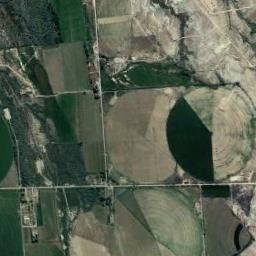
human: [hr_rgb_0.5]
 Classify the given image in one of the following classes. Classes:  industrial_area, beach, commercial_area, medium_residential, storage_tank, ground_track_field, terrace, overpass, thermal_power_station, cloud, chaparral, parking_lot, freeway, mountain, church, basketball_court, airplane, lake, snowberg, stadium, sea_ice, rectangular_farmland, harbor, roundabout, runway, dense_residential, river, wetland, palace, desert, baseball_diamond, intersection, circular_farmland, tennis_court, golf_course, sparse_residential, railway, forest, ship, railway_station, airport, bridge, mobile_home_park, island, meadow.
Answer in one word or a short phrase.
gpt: circular_farmland